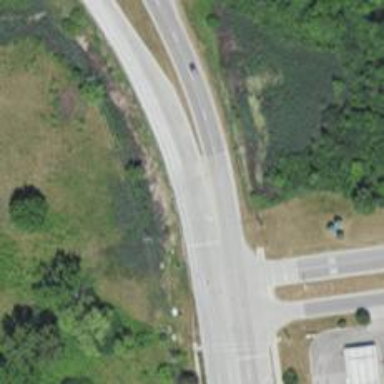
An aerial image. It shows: Secondary road.